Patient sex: M
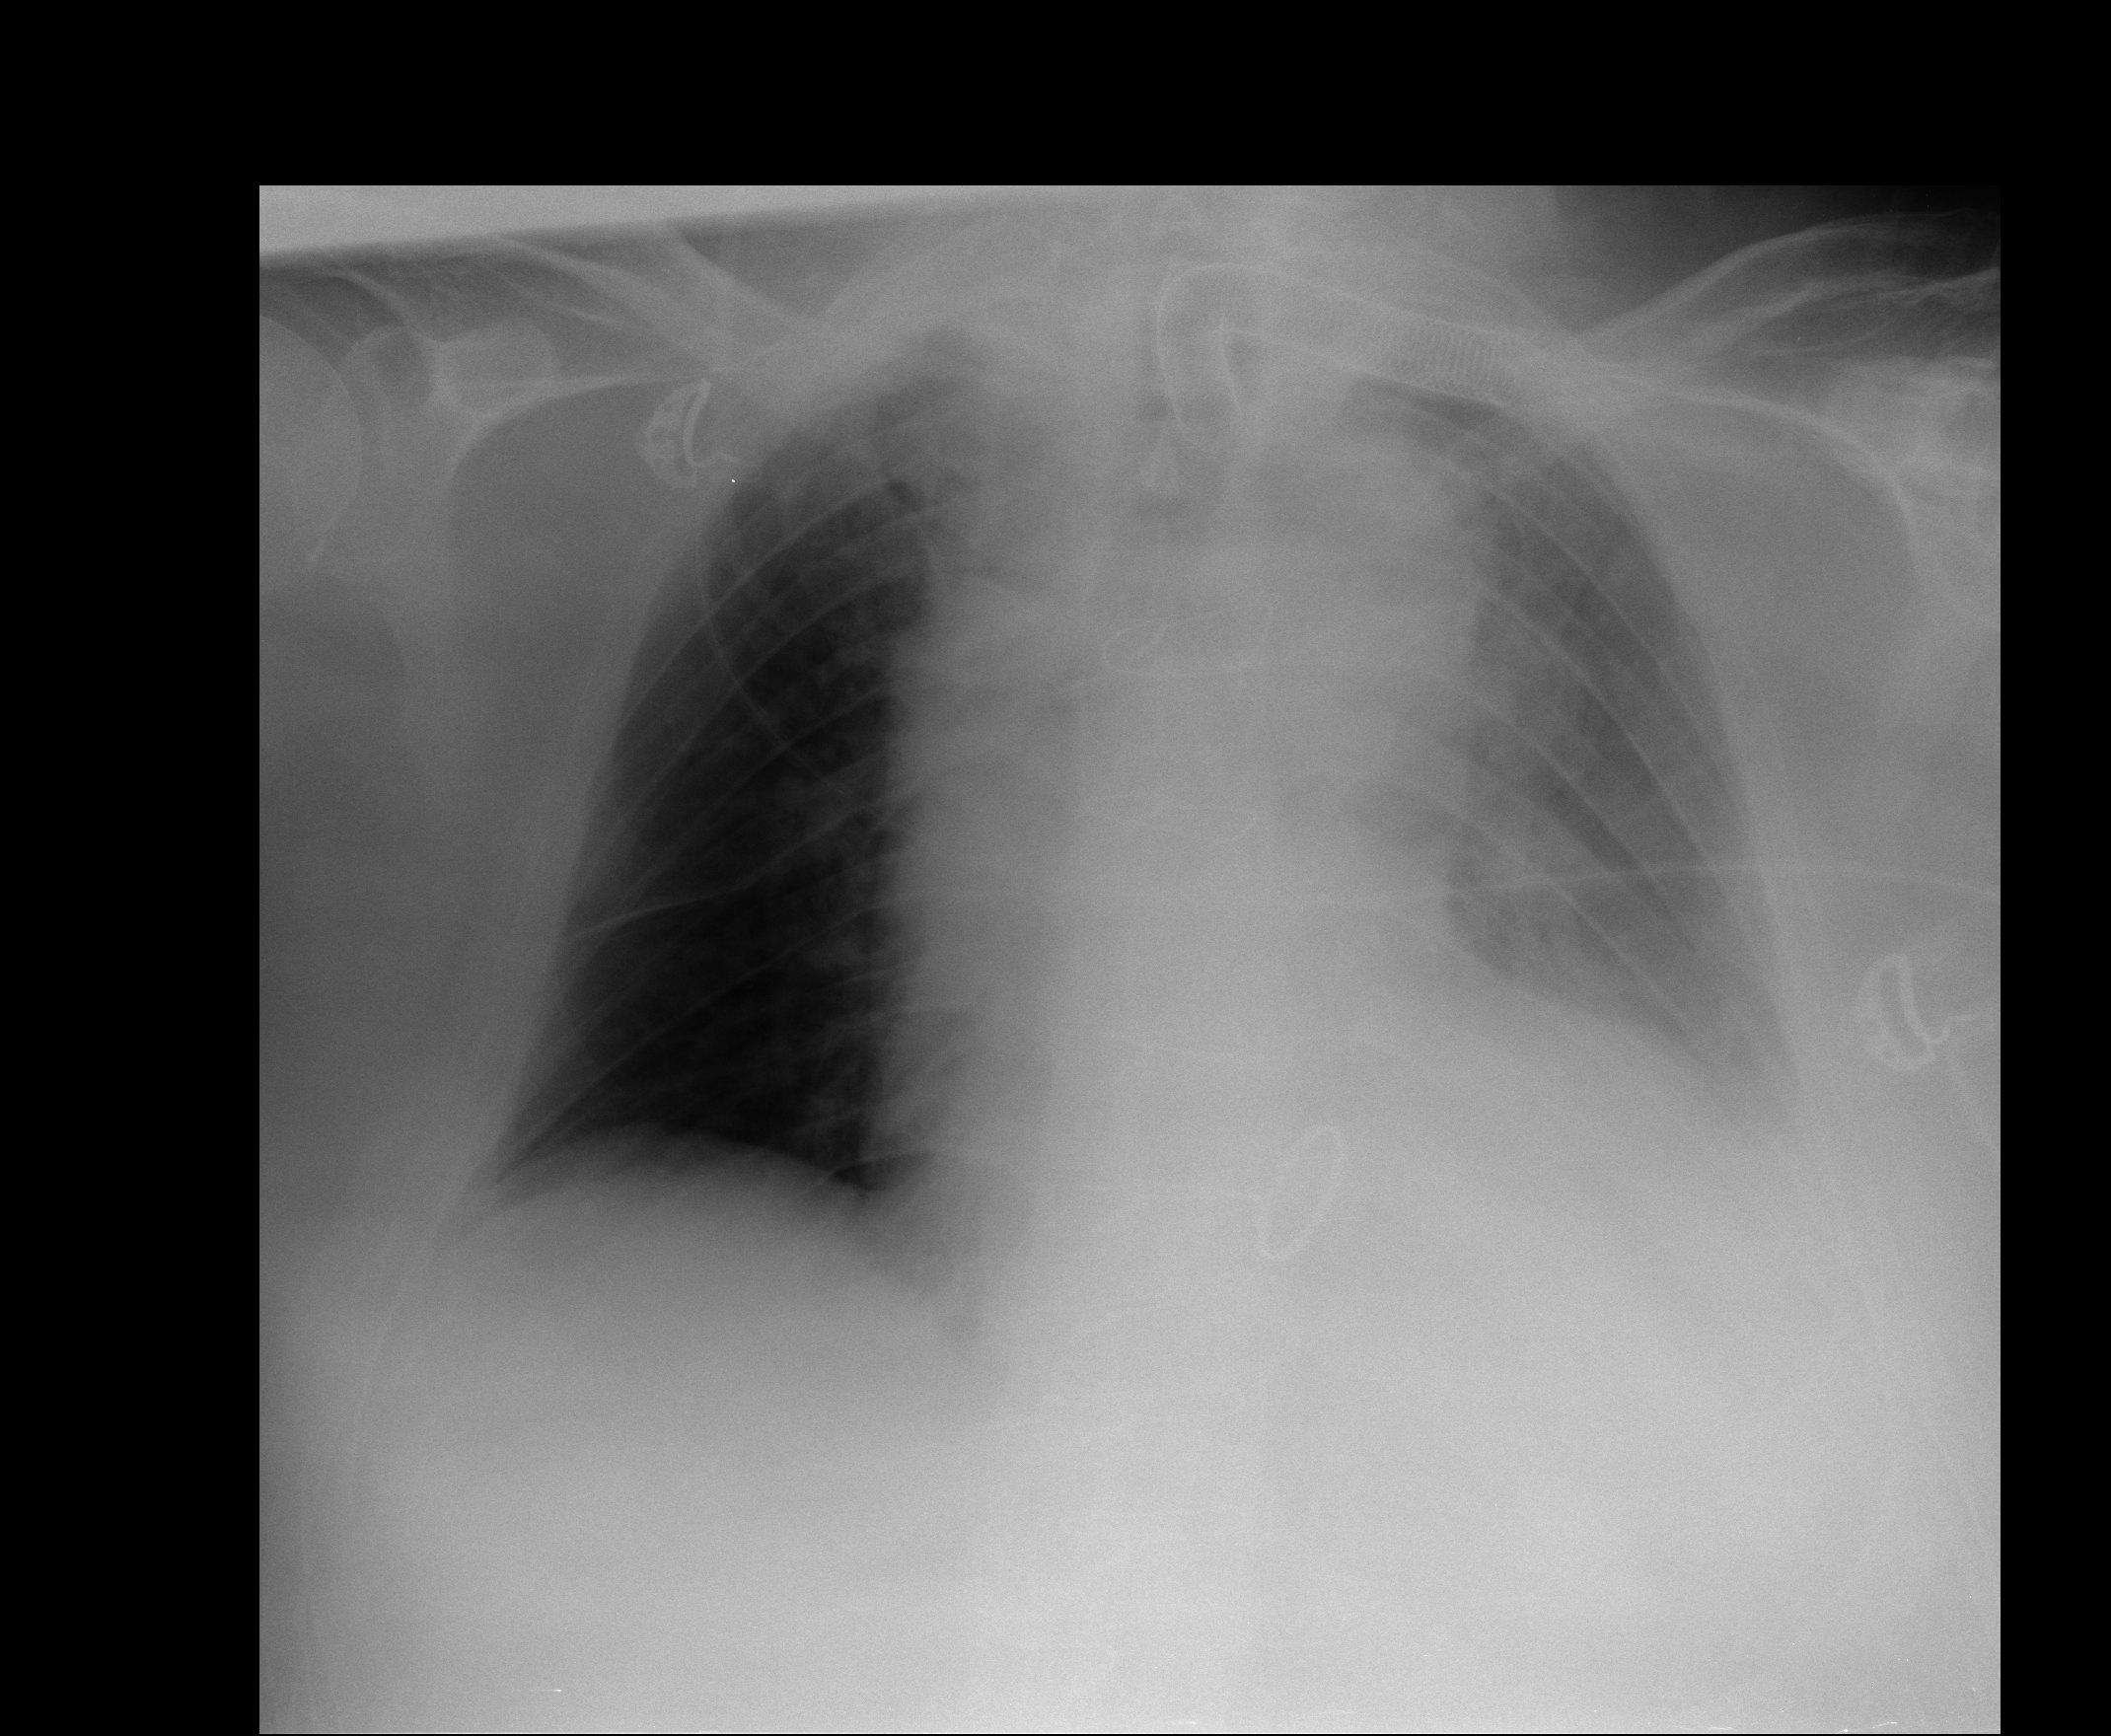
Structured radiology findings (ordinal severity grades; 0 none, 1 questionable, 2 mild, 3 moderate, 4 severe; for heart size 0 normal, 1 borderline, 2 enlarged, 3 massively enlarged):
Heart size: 2
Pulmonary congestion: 3
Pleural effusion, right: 0
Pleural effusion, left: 3
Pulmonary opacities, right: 0
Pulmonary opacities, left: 2
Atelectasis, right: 2
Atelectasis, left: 3